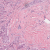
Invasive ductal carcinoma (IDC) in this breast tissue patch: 1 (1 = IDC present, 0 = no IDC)